Field crop: maize
Growth stage: 2
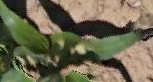
Species: maize